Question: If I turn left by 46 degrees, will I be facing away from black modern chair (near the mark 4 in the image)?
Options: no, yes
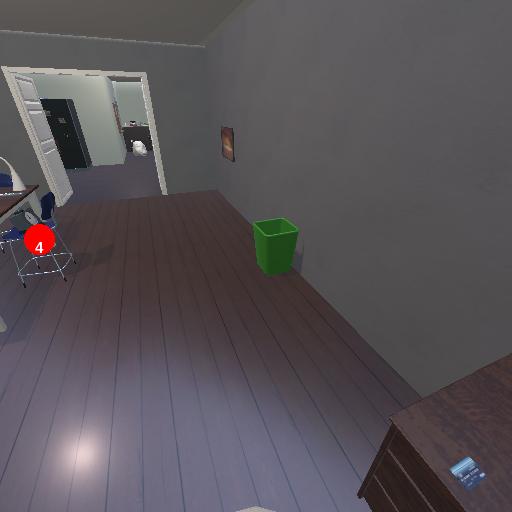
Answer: no